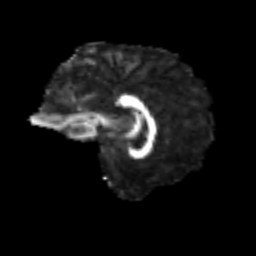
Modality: FA
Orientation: sagittal
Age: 49
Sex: female
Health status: ill
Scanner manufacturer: siemens
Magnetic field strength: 3 T
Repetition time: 8.7 s
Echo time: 0.11 s